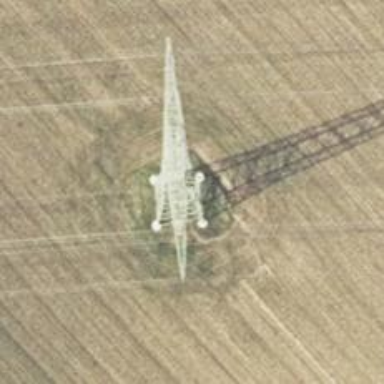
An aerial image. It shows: Power tower.